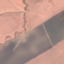
Land use / land cover class: AnnualCrop